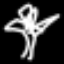
Label: palm tree